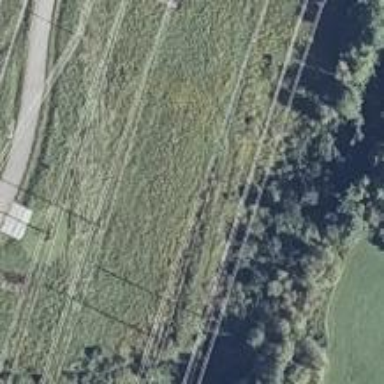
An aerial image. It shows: Abandoned railway.